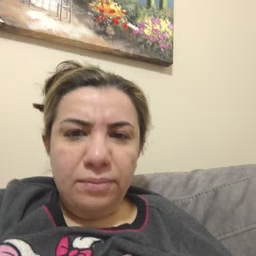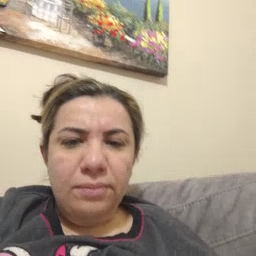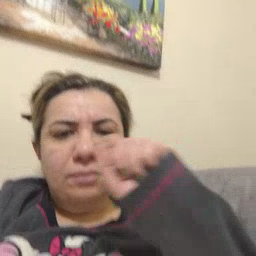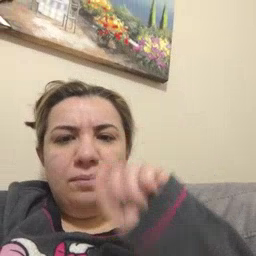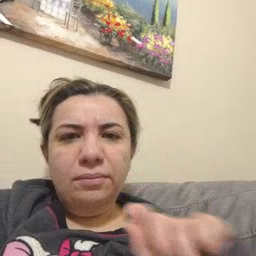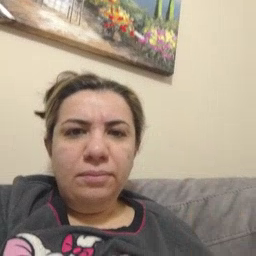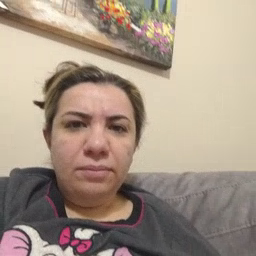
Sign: pen